Question:
I have my table like this, I want to move up and down these rows on click these arrows can anybody help me out ......
'''
function MoveRowDown(tableId, index)
{
var rows = $("#" + tableId + " tr");
rows.eq(index).insertAfter(rows.eq(index + 1));
}
function MoveRowUp(tableId, index)
{
var rows = $("#" + tableId + " tr");
rows.eq(index).insertBefore(rows.eq(index - 1));
}
int ItemSetupID = EBusiness.GetCommonSetupID(this.Data.WFID, EBusiness.CommonSetupID.ItemSetup);
MModules objItemSetupModules = new MModules();
objItemSetupModules.LoadModules(ItemSetupID);
StringBuilder ret = new StringBuilder(4000);
ret.Append("<table class="box-table-a"><tr><td><img id="left" src="../../images/downarrow.png" onclick="MoveRowDown(tableId,index);"></td></tr><tr><td>");
ret.Append("<table id="tableId" class="box-table-a"><tr><th>Items</th></tr>");
int index = 0;
foreach (MModule module in objItemSetupModules.Modules)
{
ret.Append("<tr><td><input type="hidden" name="Items" + module.ModuleID + "" id="Items" + module.ModuleID + "" />");
ret.Append("<tr><td><input type="hidden" name="index" + index + "" id="index" + index + "" />");
ret.Append("<a href="#" class="lnkShowFilter" onclick="$('#index" + index + "').val('#index" + index + "'); $('.lnkShowFilter').css('color', '#000000');this.style.color='#FF0000';ShowFilterSaleMargin('" + module.TableName + "', '" + module.Title + "', 'divFilter" + module.ModuleID + "')">");
ret.Append("" + module.Title + "</a> ");
ret.Append("<input type="hidden" id="hidShowFilter" + module.Title + "" value="false" />");
ret.Append("<div id="divFilter" + module.ModuleID + "" style="text-align:left;border:1px SOLID #333333;background-color:White;display:none;position:absolute;">");
ret.Append("<div id="sdivFilter" + module.ModuleID + "" style="border:1px SOLID #EEEEEE;background-color:#AAAABB; width:150px;height:100px;overflow-y:auto;"></div>");
ret.Append("<input type="button" value=" OK " class="button" onclick="$('#' + openedDivID).hide();GetItemData('" + module.ModuleID + "', '" + module.Title + "');" />");
ret.Append("</div></td></tr>");
index++;
}
ret.Append("</table></td><td>");
ret.Append("<table class="box-table-a"><tr><th>Data</th></tr>");
foreach (MModule module in objItemSetupModules.Modules)
{
ret.Append("<tr id="tdModule" + module.ModuleID + ""><td ></td></tr>");
}
ret.Append("</table></td></tr><tr><td><img id="left" src="../../images/uparrow.png" onclick="MoveRowUp(tableId, index);"></td></tr></table>");
this.Output = ret.ToString();
'''
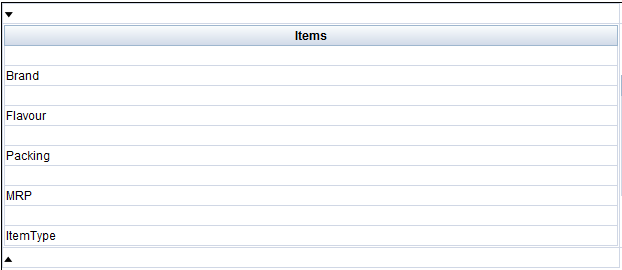
Answer: We have to use and methods of jQuery to insert before and after the dom element respectively.
The sample code is like:
'''
if(e.target.innerHTML == "Up") {
if(index != 0) {
currRow.insertBefore($("tr:eq(" + (index-1) + ")"));
}
} else if(e.target.innerHTML == "Down") {
if(index != (totalTrs-1)) {
currRow.insertAfter($("tr:eq(" + (index+1) + ")"));
}
}
'''
<URL>
1. Insert After jQuery
2. Insert Before jQuery